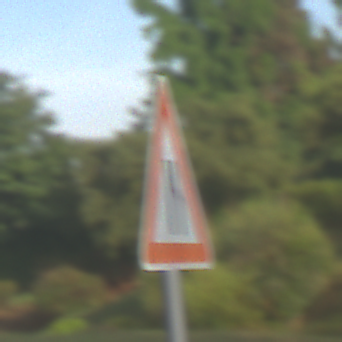
Verkehrszeichen: EinseitigVerengteFahrbahnRechts
Umgebung: Outdoor, Suburban
Tageszeit: SunriseSunset
Wetter: PartlyCloudy
Licht: Natural
Jahreszeit: NotSpecified
Kontrast: HighContrast